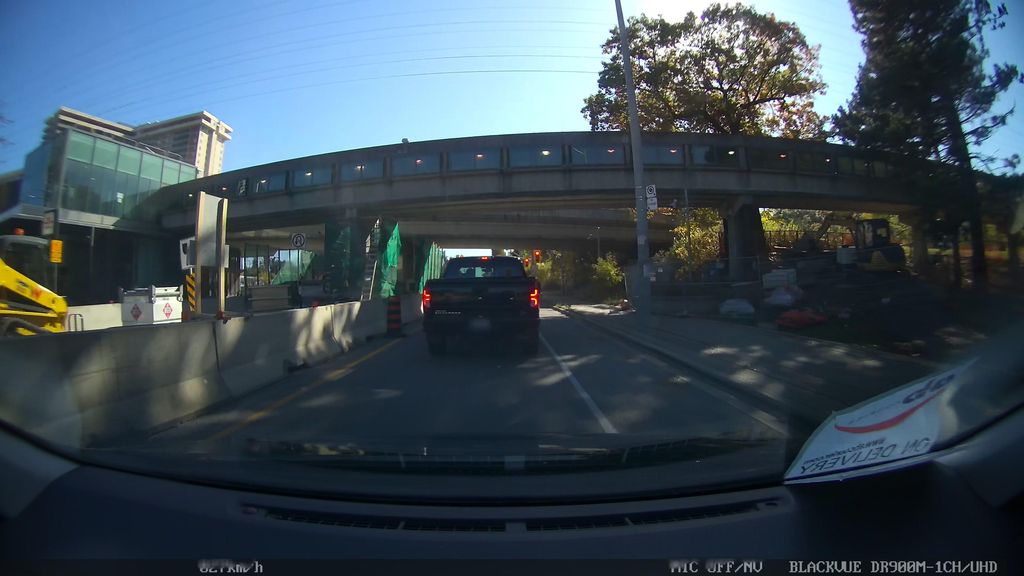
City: toronto